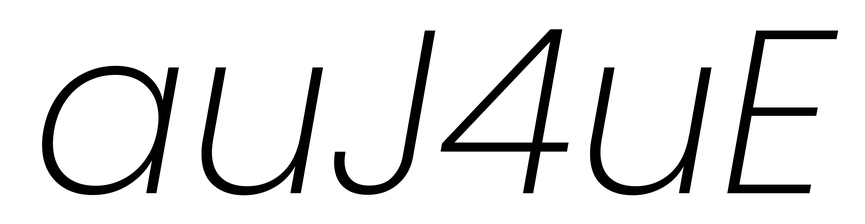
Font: Poppins-ExtraLightItalic